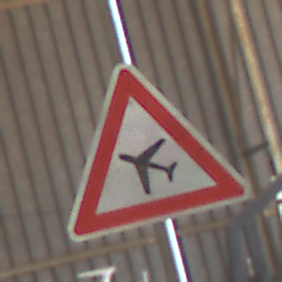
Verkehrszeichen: FlugbetriebRechts
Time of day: Midday
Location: Indoor (Urban)
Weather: NotSpecified
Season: NotSpecified
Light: Natural